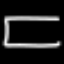
Label: chair